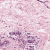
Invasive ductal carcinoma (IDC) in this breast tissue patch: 0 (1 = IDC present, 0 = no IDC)